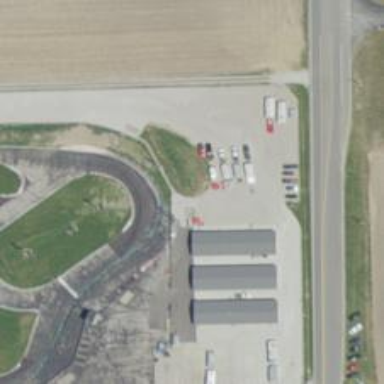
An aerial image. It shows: Karting raceway.